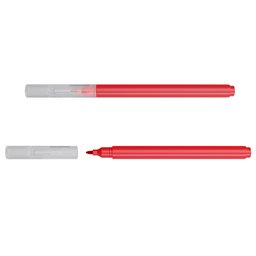
Label: tools